Question:
Current Grid View structure with View Anchor - I want to view a specific row after clicking on View anchor, data should be displayed in popup - javascript
Below is my code. I have already implemented functionality for PHP Grid View, Delete option is implemented at the top with querystring
Now what i want is, After clicking view, it should display javascript popup with all the details of that specific row, and close option
The part which am not getting is
how to transfer data from php/mysql to javaScript and display it in popup
'
'''
if(isset($_GET['id'])){
$id = $_GET['id'];
//$x = 'confirm("Are you sure you want to delete this product")';
//echo $x;
mysql_query("DELETE FROM users WHERE id = '$id'");
//echo "alert('Row Deletion Successful')";
}
?>
<!doctype html>
<html lang="en">
<head>
<meta charset="UTF-8">
<title>Table Display</title>
<style>
table, td, th
{
border:1px solid green;
}
th
{
background-color:green;
color:white;
}
</style>
</head>
<body>
<table>
<thead>
<tr>
<?php $result = mysql_query("SELECT id, CONCAT(title, ' ', name) as FullName, email, mobile FROM users") or die(mysql_error());
$row_count = 1;
$row = mysql_fetch_assoc($result);
echo '<td><input type="checkbox" /></td>';
echo "<th> Sr. No </th>";
foreach($row as $col=>$value)
{
echo "<th>";
echo $col;
echo "</th>";
}
?>
<th>EDIT</th>
</tr>
</thead>
<tbody>
<?php
mysql_data_seek($result, 0);
while($row = mysql_fetch_assoc($result)){
echo "<tr>";
echo '<td><input type="checkbox" /></td>';
echo "<td>" . $row_count ."</td>";
foreach($row as $key=>$value)
{
echo "<td>";
echo $row[$key];
echo "</td>";
}
$row_count++;
?>
<td>
<a href="users.php?id=<?php echo $row['id']; ?>" onclick="return confirm('Are you sure you want to delete this product ?')" title="VIEW" class="icon-1 info-tooltip">VIEW | </a>
<a href="users.php?id=<?php echo $row['id']; ?>" onclick="return confirm('Are you sure you want to delete this product ?')" name="delete">DELETE |</a>
<a href="users.php?id=<?php echo $row['id']; ?>" title="EDIT" class="icon-5 strong-text info-tooltip">EDIT </a>
</td>
<?php
echo "</tr>";
}
echo "</table>";
?>
</tbody>
</table>
</body>
</html>'
'''
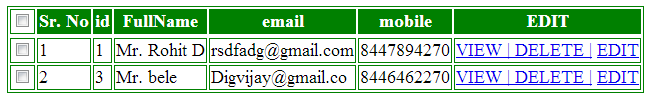
Answer: you can use this code to display in your records in popup window
'''
function openWin()
{
myWindow=window.open('','','width=200,height=100');
myWindow.document.write("<p>your code to display in table format</p>");
myWindow.focus();
}
<a onclick="openWin();">Edit/Delete/View(any one)</a>
'''
try this out in document.write() method enter your code inside a table tag